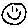
Label: smiley face